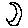
Label: moon